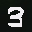
Label: 3